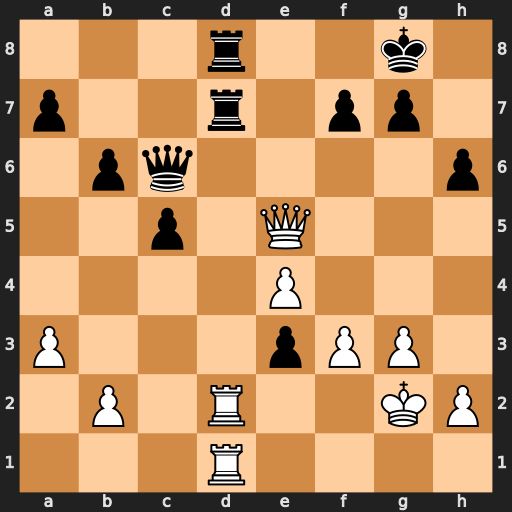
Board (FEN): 3r2k1/p2r1pp1/1pq4p/2p1Q3/4P3/P3pPP1/1P1R2KP/3R4
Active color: w
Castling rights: -
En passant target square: -
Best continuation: Rxd7 Rxd7 Qe8+